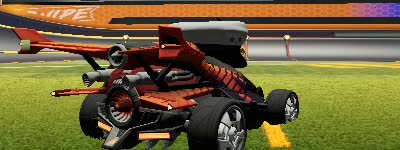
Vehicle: aftershock